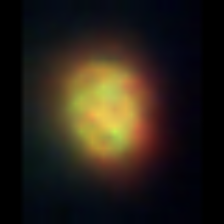
Taxon: NanoPlankton
Group: Other